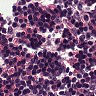
Metastatic tissue present: no